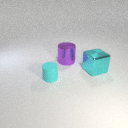
large cyan metal cube to the right of small cyan rubber cylinder